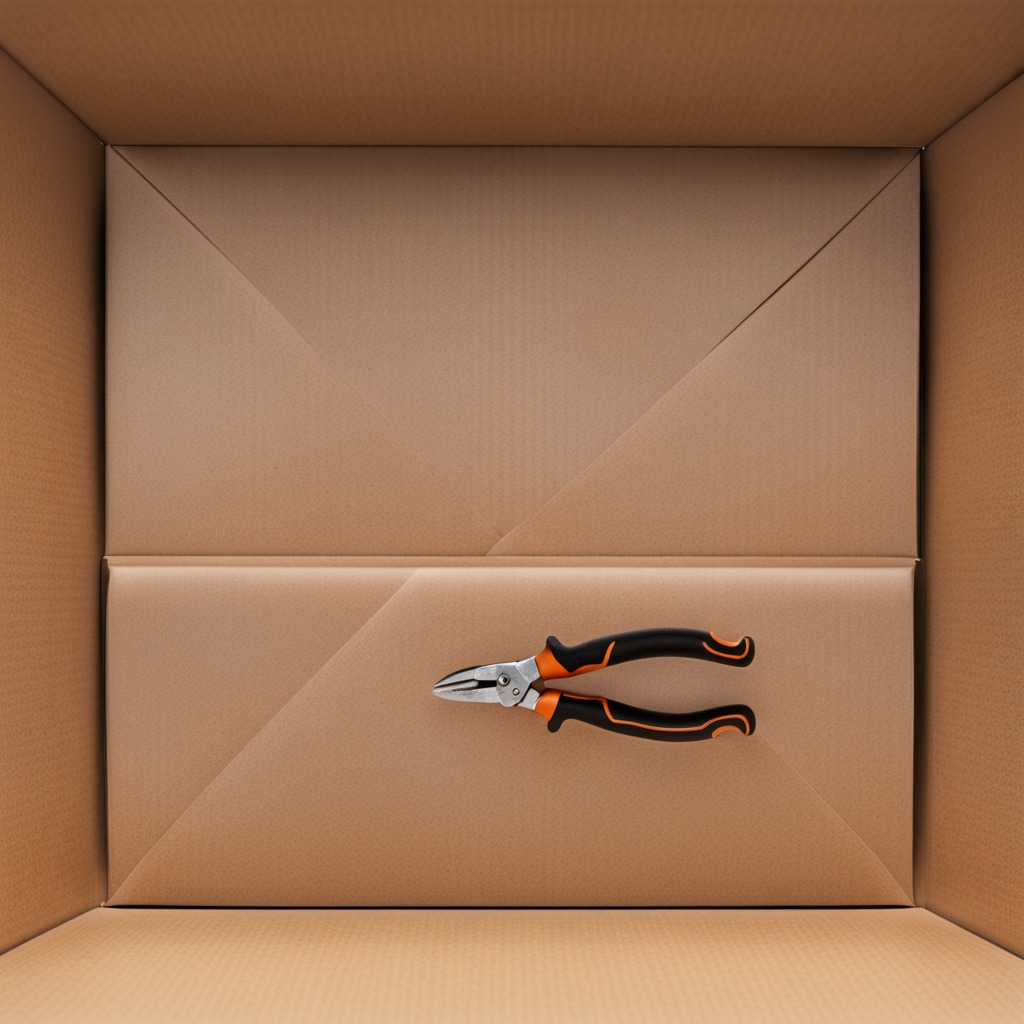
A plier is lying on the cardboard box surface.